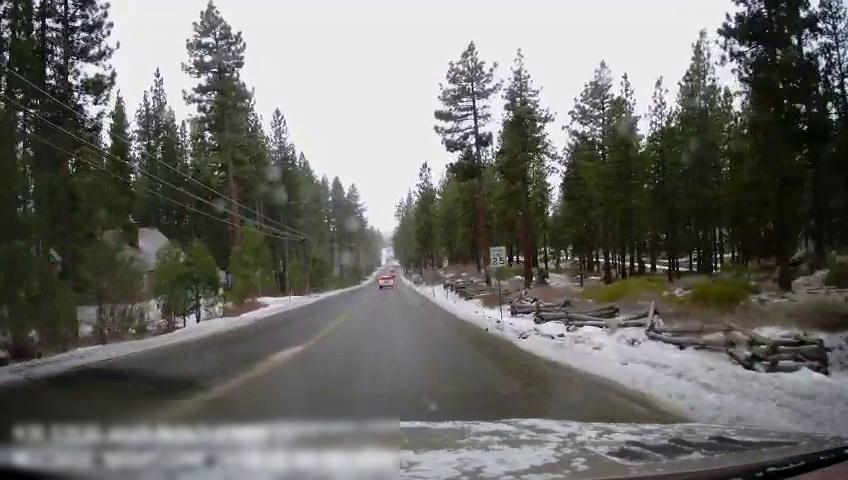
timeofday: Day
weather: Snowy
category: Drivable Space
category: Vehicles | SUV
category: Lanes | Current Lane